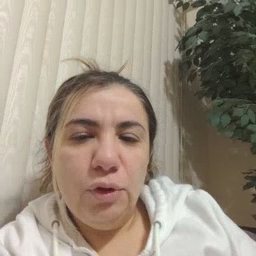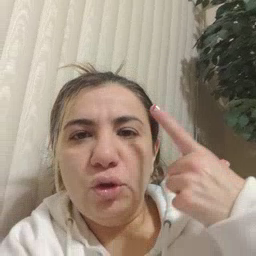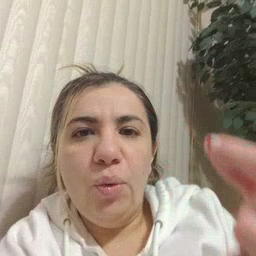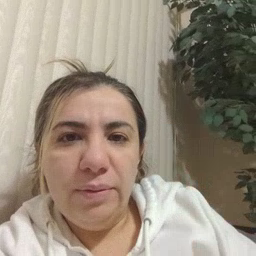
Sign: go